九年级 · 组合几何学
如图, $P A, P B$ 分别是 $\odot 0$ 的切线, $A, B$ 分别为切点, 点 $E$ 是 $\odot 0$ 上一点, 且 $\angle A E B=60^{\circ}$,则 $\angle \mathrm{P}$ 为 $(\quad)$

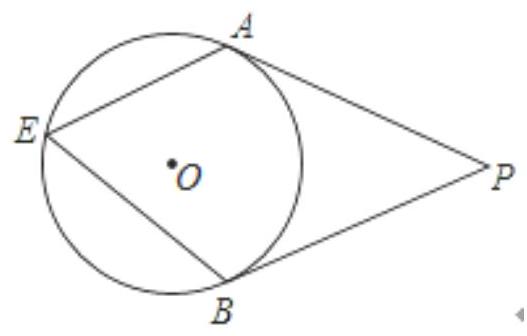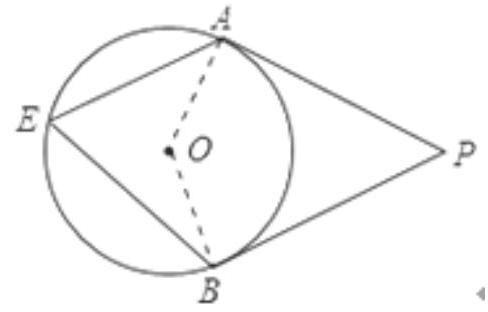
A. $120^{\circ}$
B. $60^{\circ}$
C. $30^{\circ}$
D. $45^{\circ}$
答案: B
解析: 【分析】连接 $O A, B O$, 由圆周角定理知可知 $\angle A O B=2 \angle E=120^{\circ}, P A 、 P B$ 分别切 $\odot 0$ 于点 $A$ 、 $B$, 利用切线的性质可知 $\angle 0 \mathrm{AP}=\angle \mathrm{OBP}=90^{\circ}$, 根据四边形内角和可求得 $\angle \mathrm{P}=180^{\circ}-\angle$ $\mathrm{A} 0 \mathrm{~B}=60^{\circ}$.

解：连接 $0 \mathrm{~A}, \mathrm{~B} 0$;

$\because \angle \mathrm{A} 0 \mathrm{~B}=2 \angle \mathrm{E}=120^{\circ}$

$\therefore \angle 0 \mathrm{AP}=\angle 0 \mathrm{BP}=90^{\circ}$,

$\therefore \angle \mathrm{P}=180^{\circ}-\angle \mathrm{AOB}=60^{\circ}$

故选 B.